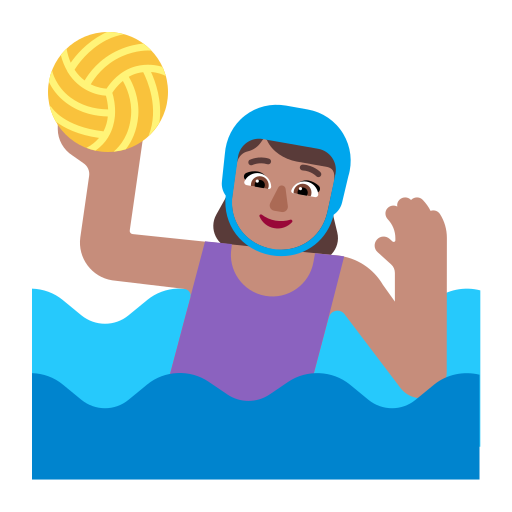
woman playing water polo flat